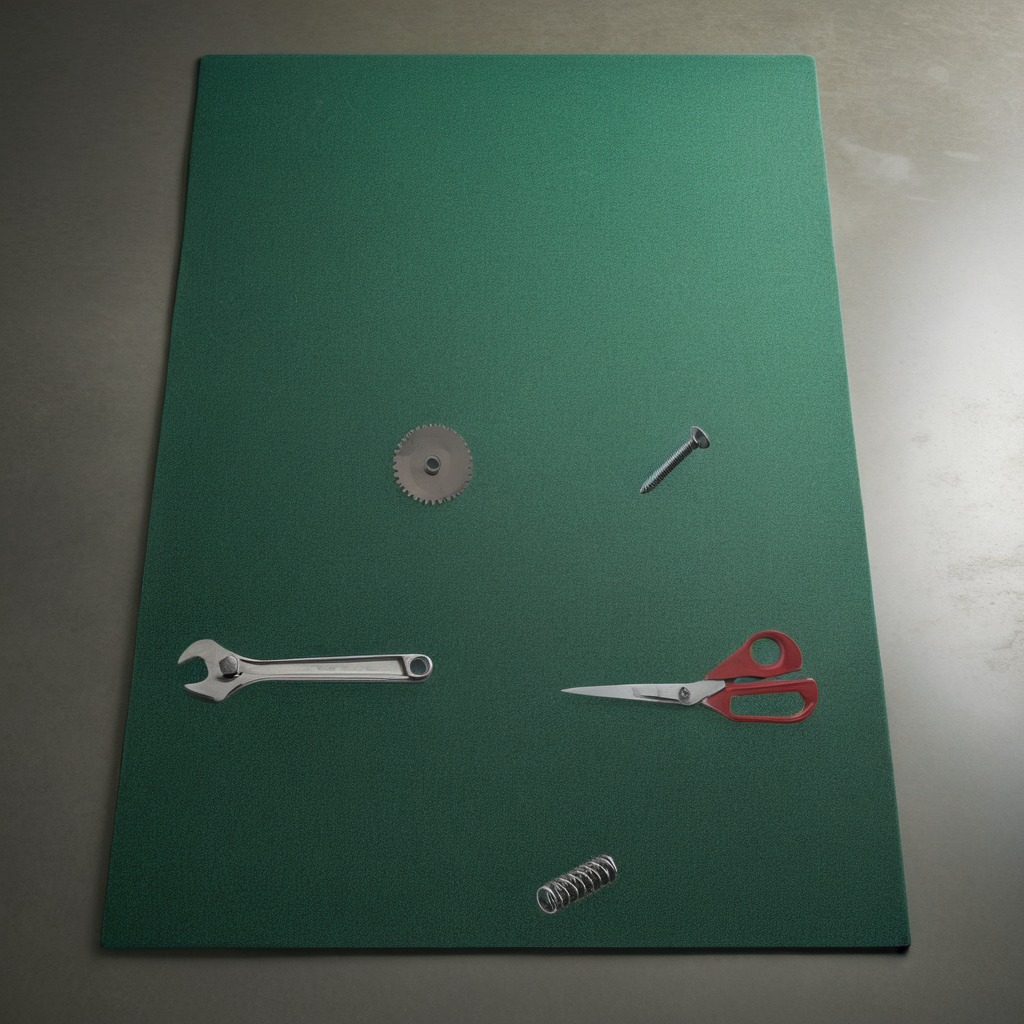
A steel gear with teeth, a metal machine screw, a coiled metal spring, a pair of scissors, and a wrench are lying on the clean granite tabletop.